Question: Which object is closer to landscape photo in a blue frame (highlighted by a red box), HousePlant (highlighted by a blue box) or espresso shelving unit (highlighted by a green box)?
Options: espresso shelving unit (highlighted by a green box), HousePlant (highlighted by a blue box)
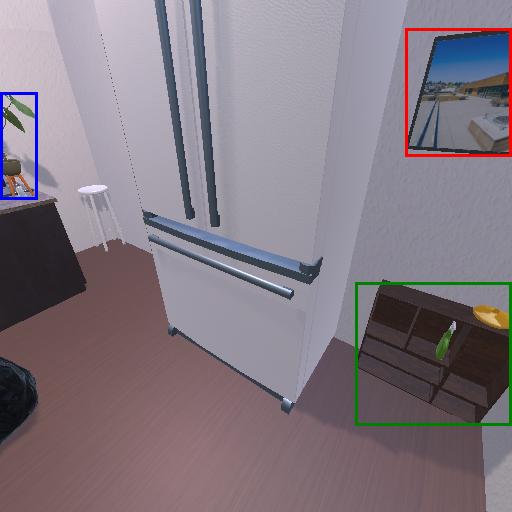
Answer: espresso shelving unit (highlighted by a green box)